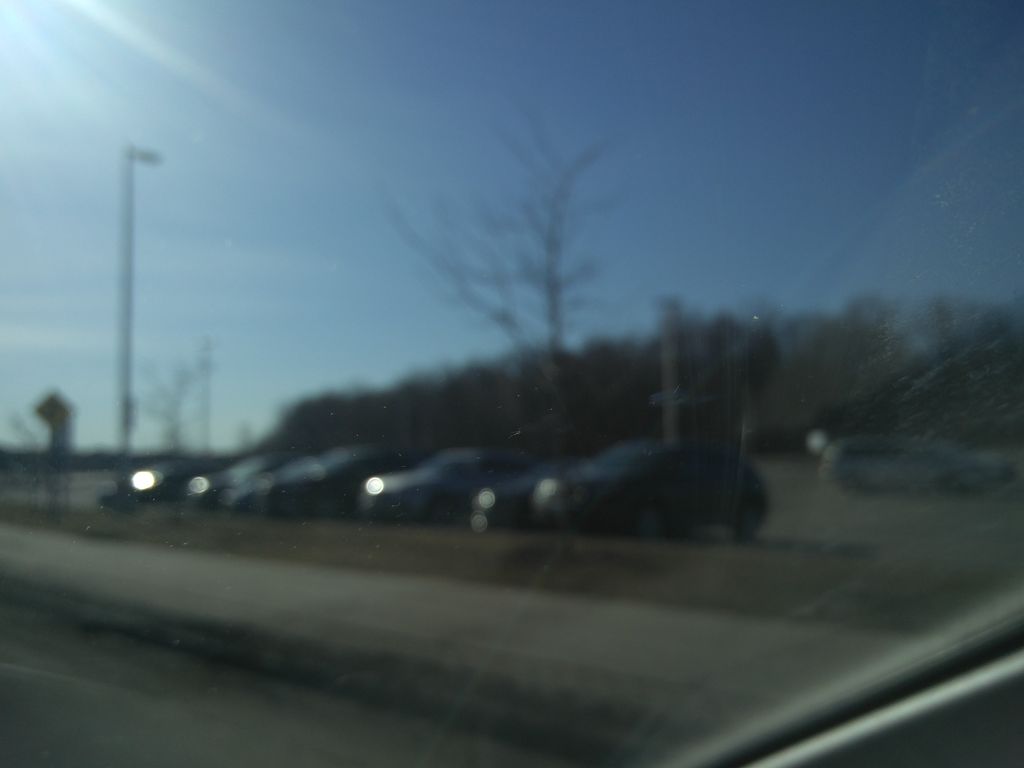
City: ottawa-gatineau